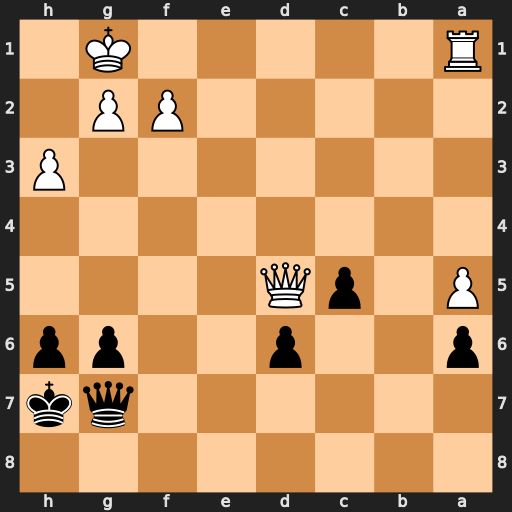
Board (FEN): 8/6qk/p2p2pp/P1pQ4/8/7P/5PP1/R5K1
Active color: b
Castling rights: -
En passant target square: -
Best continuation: Qxa1+ Kh2 Qe5+ Qxe5 dxe5